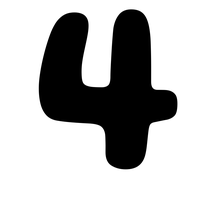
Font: Gluten_Bold